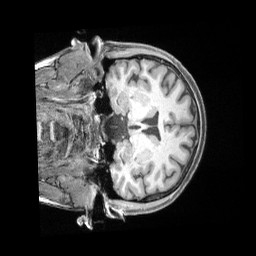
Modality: T1w
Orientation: coronal
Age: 35
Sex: female
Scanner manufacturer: siemens
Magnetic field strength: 3 T
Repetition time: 2 s
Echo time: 0.00211 s